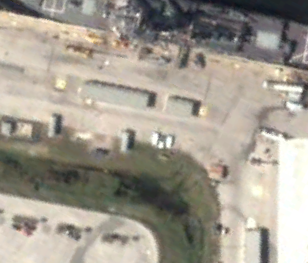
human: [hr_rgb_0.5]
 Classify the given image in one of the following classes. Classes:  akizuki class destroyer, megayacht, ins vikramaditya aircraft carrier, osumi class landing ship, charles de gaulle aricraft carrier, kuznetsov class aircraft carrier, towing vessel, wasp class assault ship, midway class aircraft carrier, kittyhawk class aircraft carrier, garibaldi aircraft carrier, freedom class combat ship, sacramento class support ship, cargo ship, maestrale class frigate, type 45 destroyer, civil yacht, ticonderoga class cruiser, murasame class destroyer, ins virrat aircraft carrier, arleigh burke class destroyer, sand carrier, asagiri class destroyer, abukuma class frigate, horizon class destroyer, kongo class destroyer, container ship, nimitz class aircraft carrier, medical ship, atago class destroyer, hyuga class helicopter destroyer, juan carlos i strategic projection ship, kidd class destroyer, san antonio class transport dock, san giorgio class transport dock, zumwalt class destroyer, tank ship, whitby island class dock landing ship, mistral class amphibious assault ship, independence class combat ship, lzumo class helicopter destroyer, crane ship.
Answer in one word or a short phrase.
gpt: Arleigh Burke class destroyer